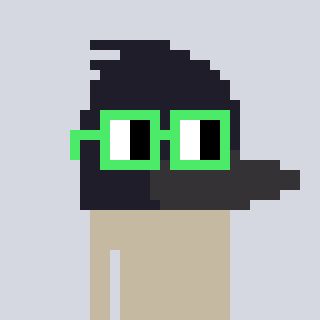
a pixel art character with square light green glasses, a raven-shaped head and a gold-colored body on a cool background